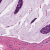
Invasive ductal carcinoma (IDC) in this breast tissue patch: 1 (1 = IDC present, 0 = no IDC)